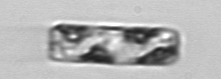
Label: Guinardia_delicatula